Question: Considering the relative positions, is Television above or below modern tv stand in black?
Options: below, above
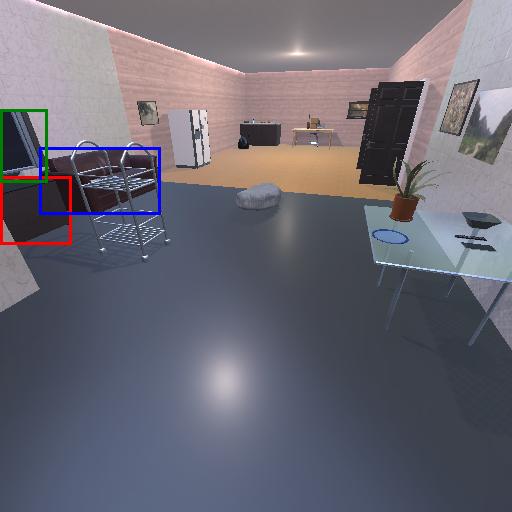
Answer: below